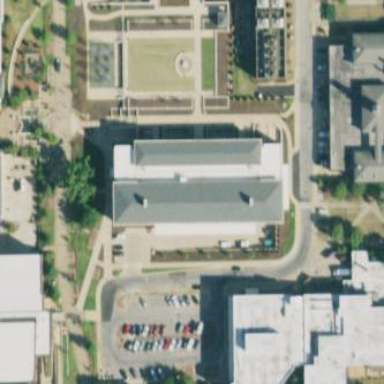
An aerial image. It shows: University building.